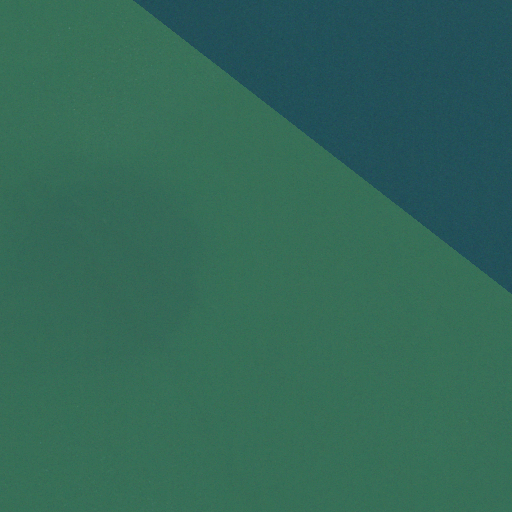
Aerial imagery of island in Georgia named Goat Island (historical) containing only open water